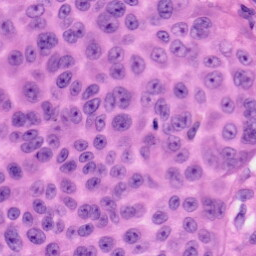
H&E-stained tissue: Skin